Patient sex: M
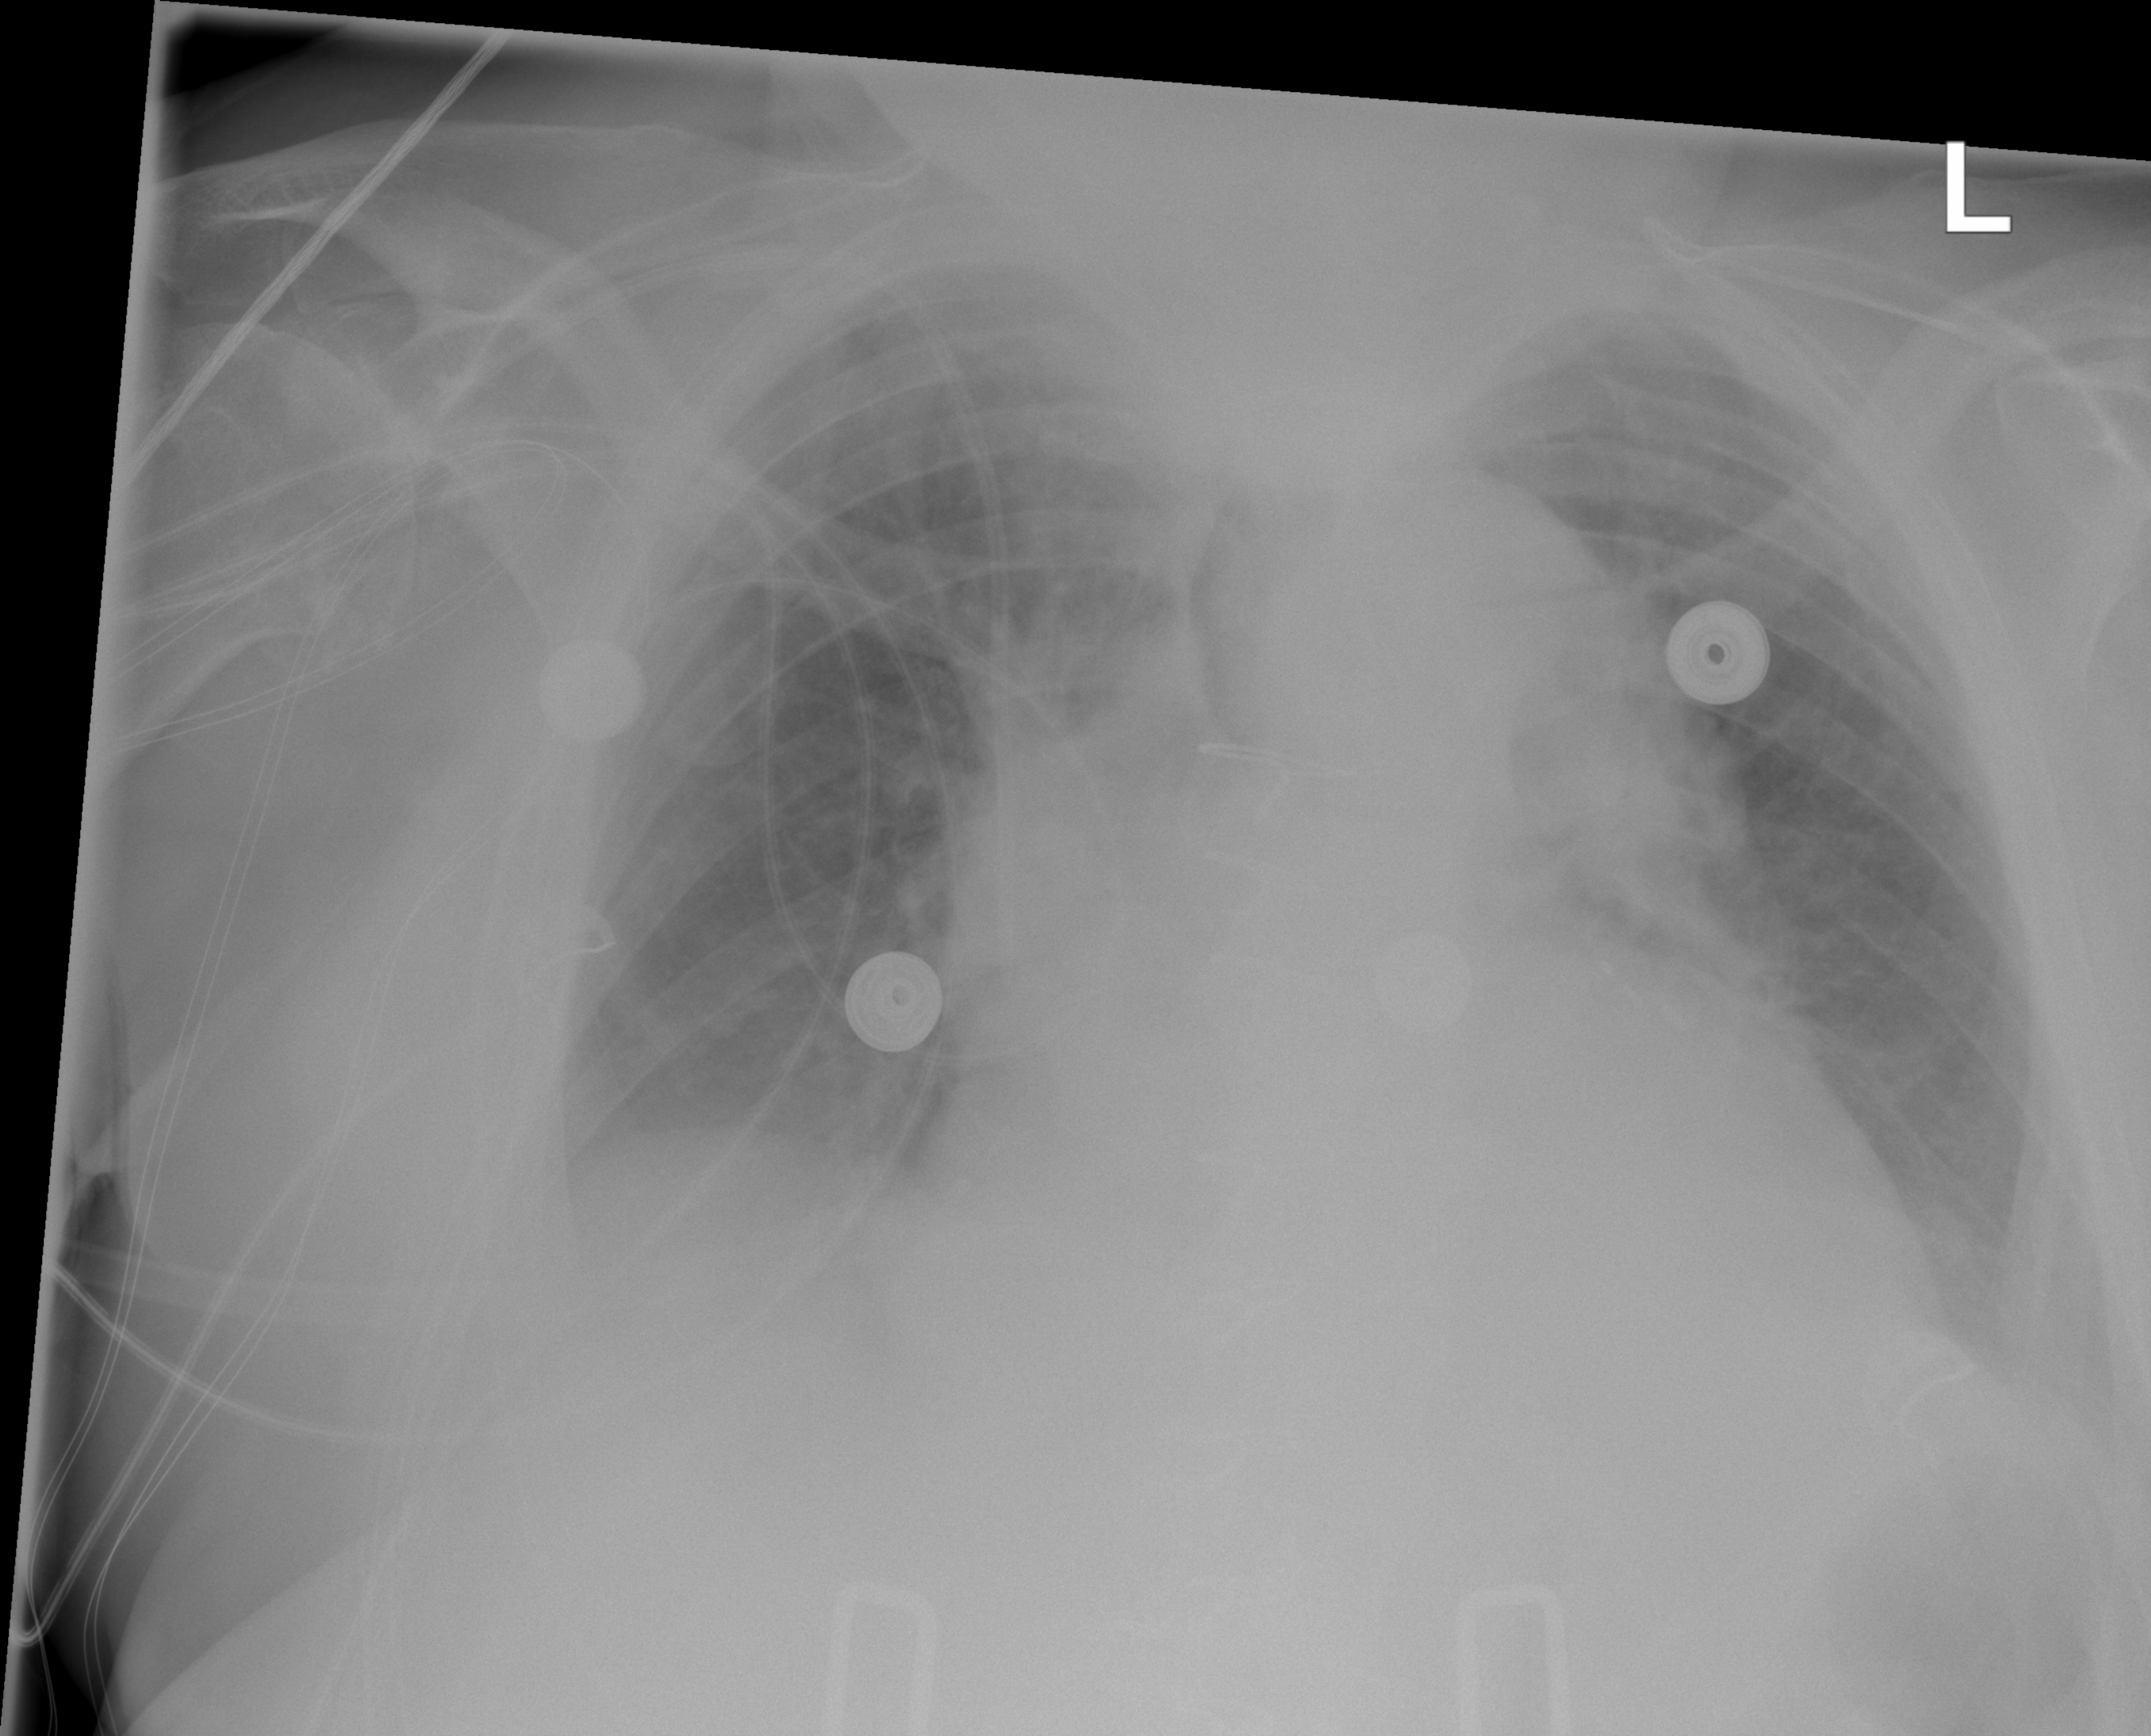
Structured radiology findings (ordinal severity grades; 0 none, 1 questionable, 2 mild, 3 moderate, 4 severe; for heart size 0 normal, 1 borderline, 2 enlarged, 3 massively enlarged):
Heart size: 2
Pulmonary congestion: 2
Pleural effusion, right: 2
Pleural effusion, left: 2
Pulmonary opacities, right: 0
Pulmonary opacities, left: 0
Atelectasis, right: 2
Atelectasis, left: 2